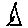
Label: triangle